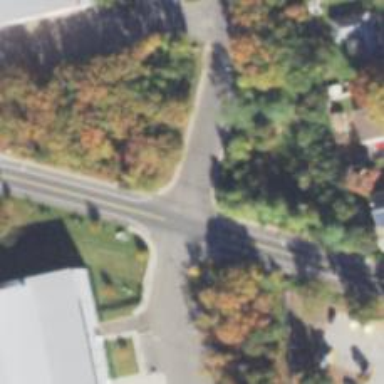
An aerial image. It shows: Unmarked crossing on footway.